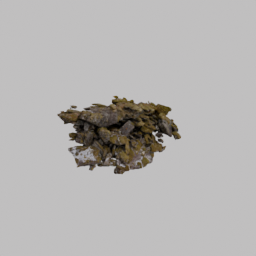
Label: nature